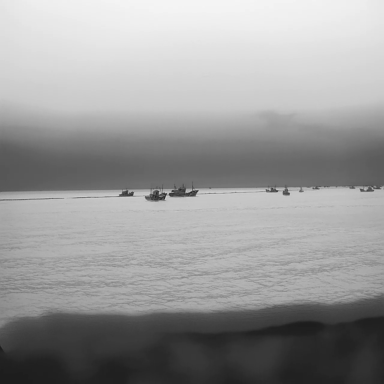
There are nine bulk_carriers in the infrared image.